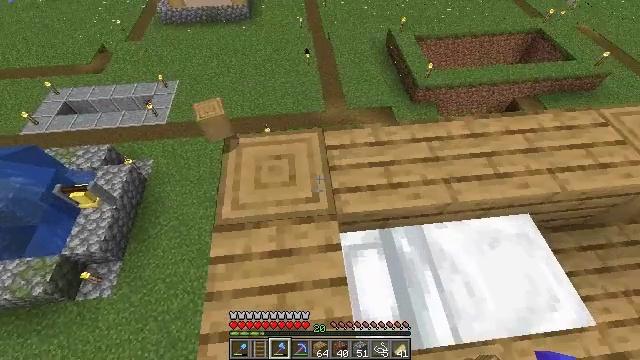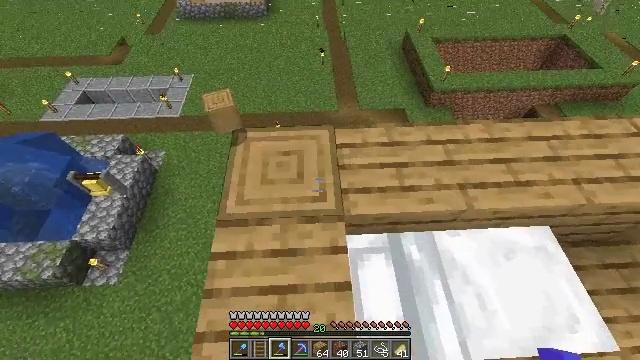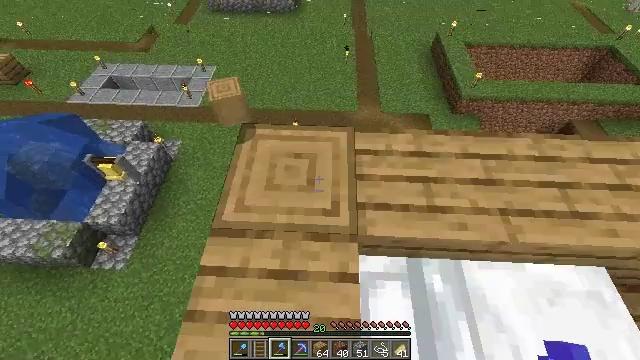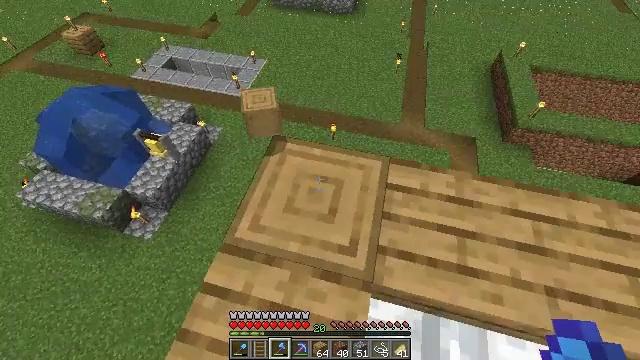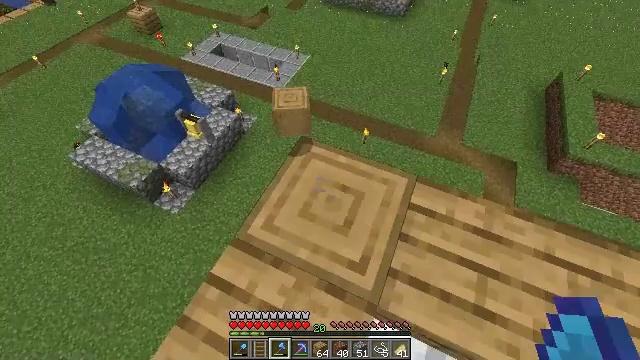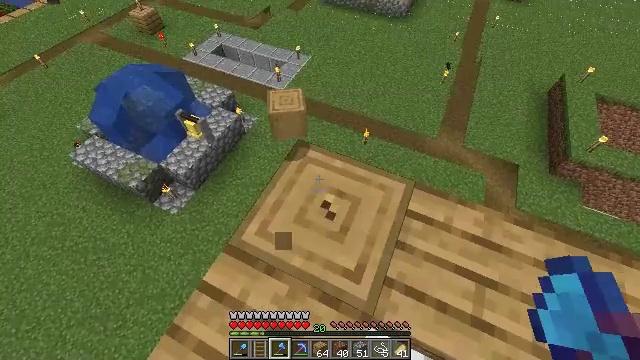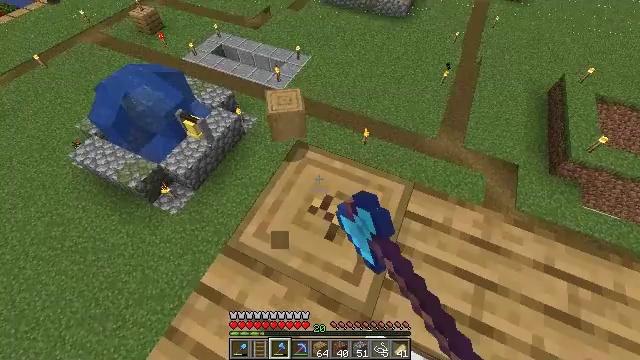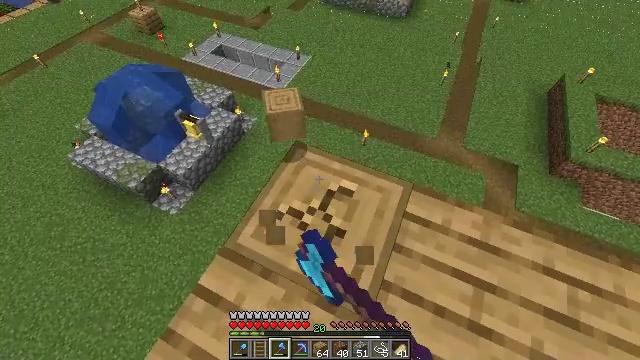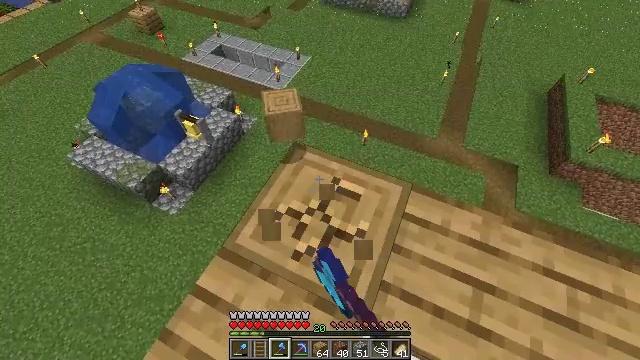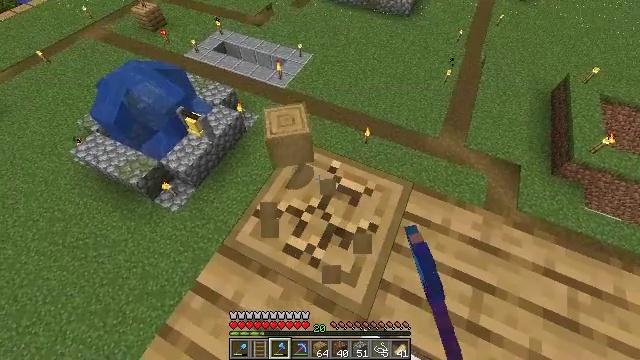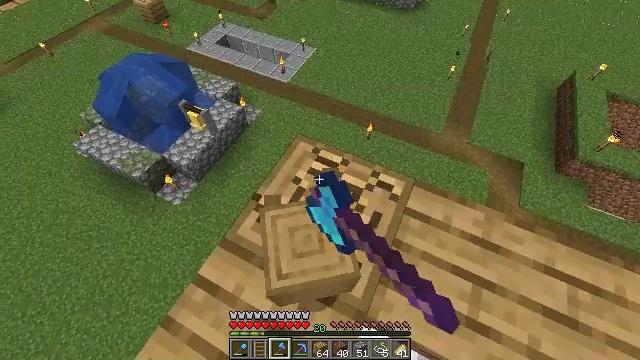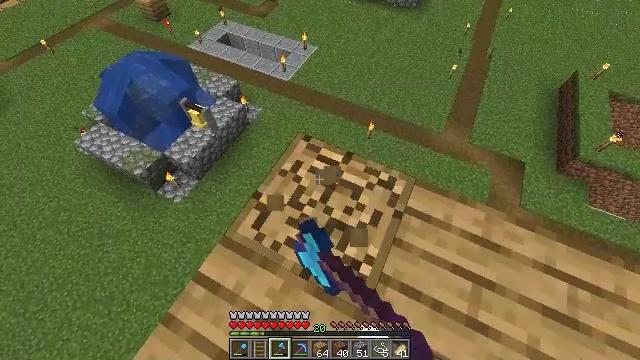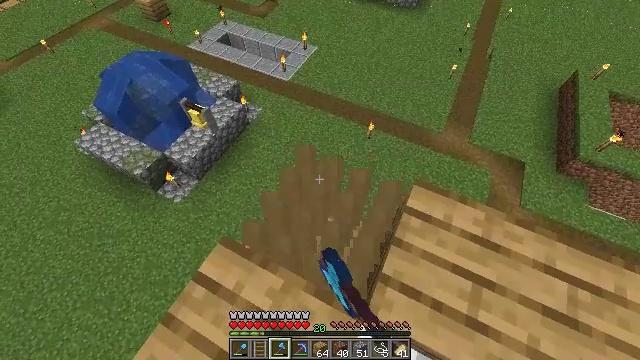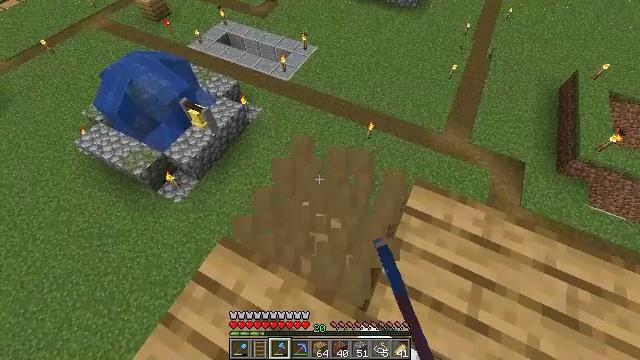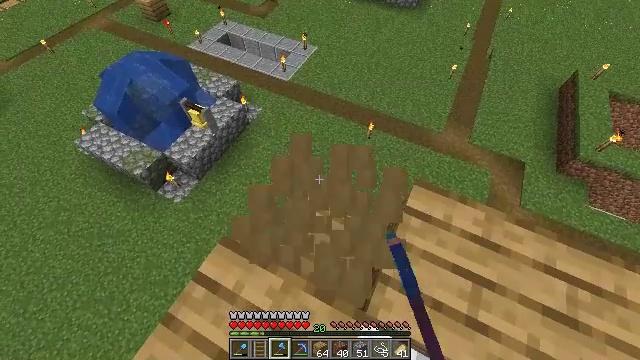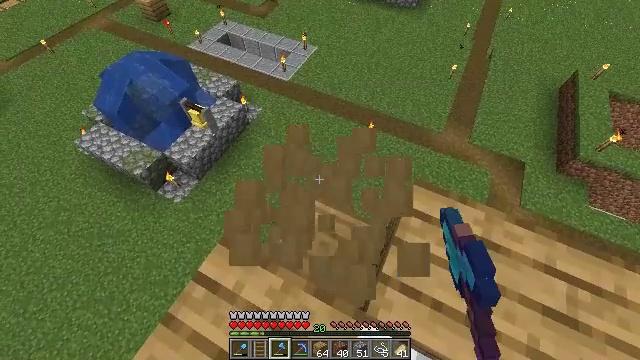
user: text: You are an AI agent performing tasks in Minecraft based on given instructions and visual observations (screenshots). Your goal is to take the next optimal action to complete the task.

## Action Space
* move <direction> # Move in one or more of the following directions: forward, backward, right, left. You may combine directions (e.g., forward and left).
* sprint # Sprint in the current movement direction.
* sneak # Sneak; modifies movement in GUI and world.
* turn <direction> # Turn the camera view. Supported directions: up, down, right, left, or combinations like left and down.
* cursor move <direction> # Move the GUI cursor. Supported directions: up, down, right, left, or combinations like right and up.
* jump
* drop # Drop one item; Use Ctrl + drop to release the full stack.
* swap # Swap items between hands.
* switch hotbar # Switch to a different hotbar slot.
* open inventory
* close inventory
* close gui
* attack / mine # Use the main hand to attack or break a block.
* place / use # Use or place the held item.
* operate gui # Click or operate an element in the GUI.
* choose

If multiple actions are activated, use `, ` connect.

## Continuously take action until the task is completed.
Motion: motion action
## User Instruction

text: Break the stripped oak log.
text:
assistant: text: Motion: move forward, turn left
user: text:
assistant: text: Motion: move forward, turn left
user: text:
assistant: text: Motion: turn left
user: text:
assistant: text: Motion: turn left
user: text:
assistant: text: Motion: attack / mine
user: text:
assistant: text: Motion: attack / mine
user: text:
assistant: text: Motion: attack / mine
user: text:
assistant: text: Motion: attack / mine
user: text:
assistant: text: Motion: attack / mine
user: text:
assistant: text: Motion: turn down, attack / mine
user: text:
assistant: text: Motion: attack / mine
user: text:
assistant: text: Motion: attack / mine
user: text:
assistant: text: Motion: attack / mine
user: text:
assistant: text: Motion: attack / mine
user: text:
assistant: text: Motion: attack / mine
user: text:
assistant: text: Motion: attack / mine
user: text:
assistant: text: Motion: attack / mine